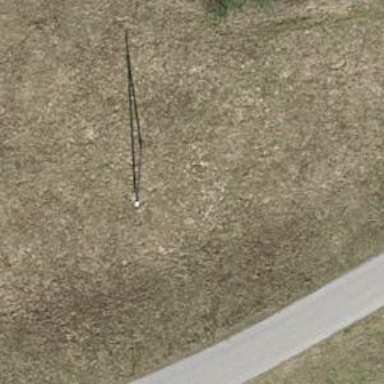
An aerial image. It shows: Minor power line.